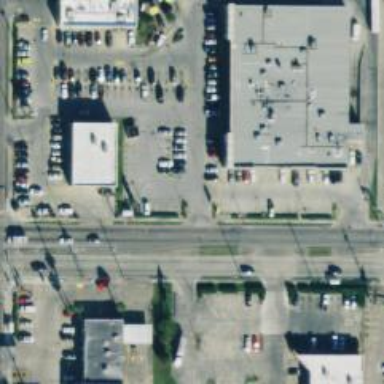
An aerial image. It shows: Parking space.